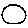
Label: moon